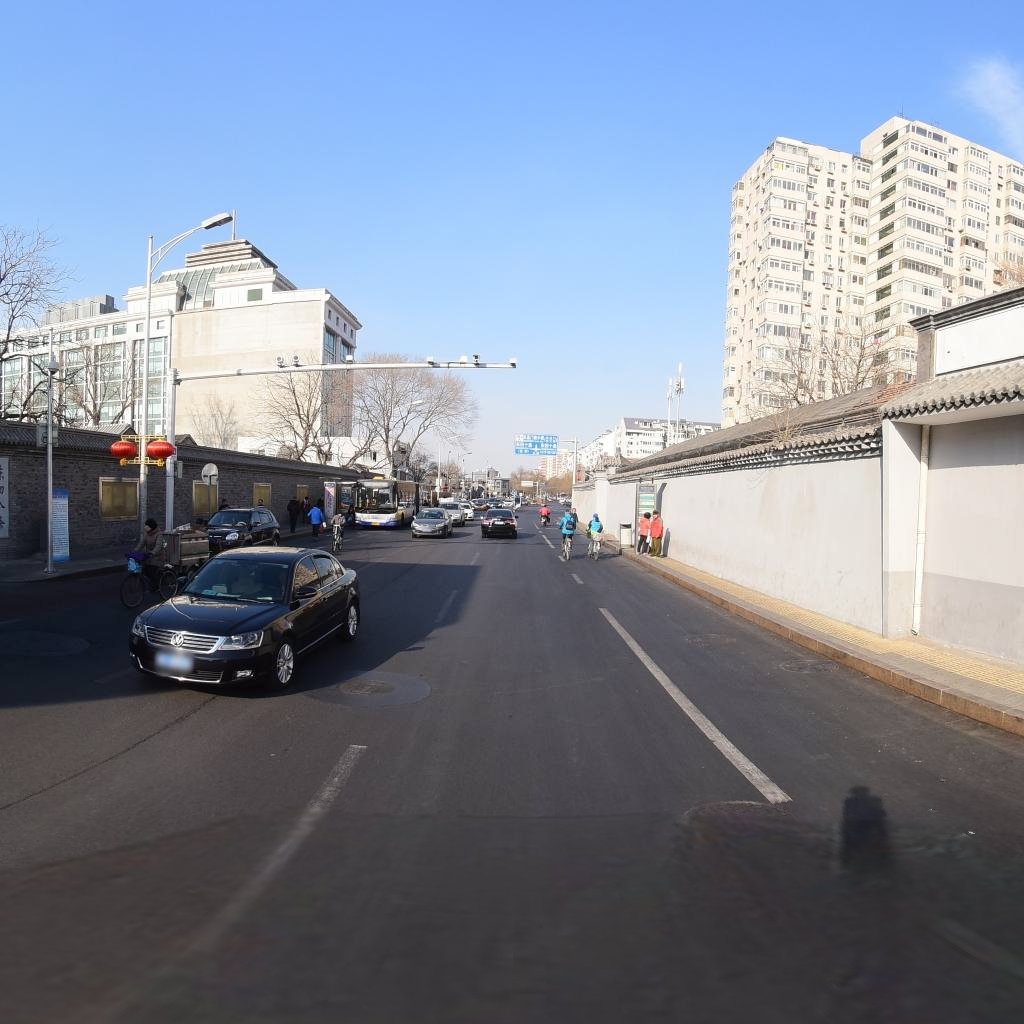
Region: Dongcheng
Road damage annotations: manhole cover, manhole cover, longitudinal crack, manhole cover, manhole cover